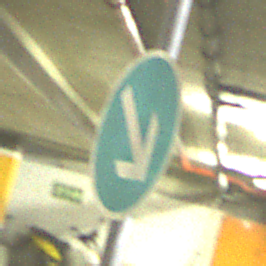
Verkehrszeichen: VorgeschriebeneVorbeifahrtRechts
Umgebung: Indoor, Special
Tageszeit: NotSpecified
Wetter: NotSpecified
Licht: Artificial
Jahreszeit: NotSpecified
Kontrast: HighContrast